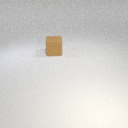
large brown rubber cube